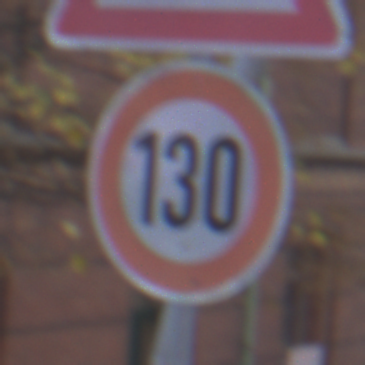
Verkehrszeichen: Geschwindigkeit130
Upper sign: Gefahrenstelle
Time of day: SunriseSunset
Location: Outdoor (Urban)
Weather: Clear
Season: NotSpecified
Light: Natural